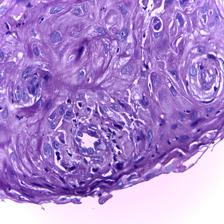
Diagnosis: Normal